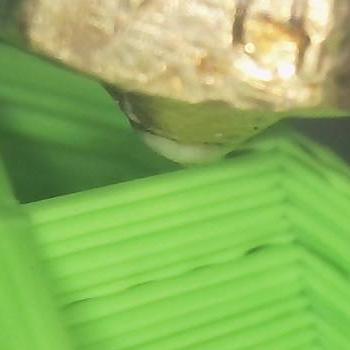
Flow rate: 33%